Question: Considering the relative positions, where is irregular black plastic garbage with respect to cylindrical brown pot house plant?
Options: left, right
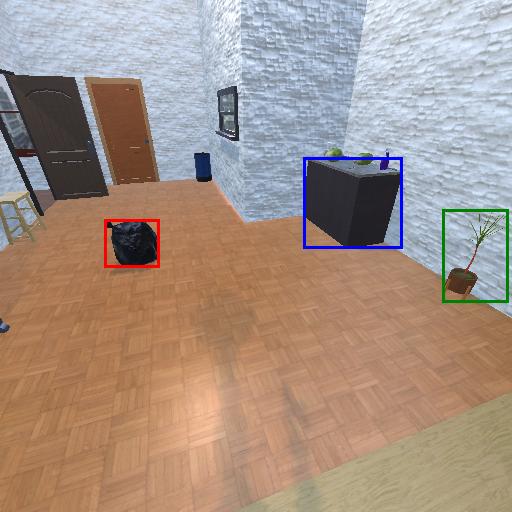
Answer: left